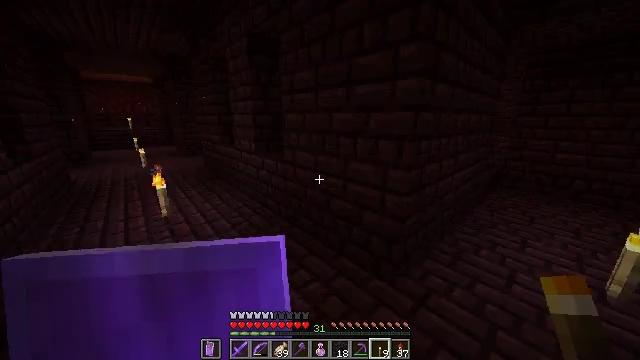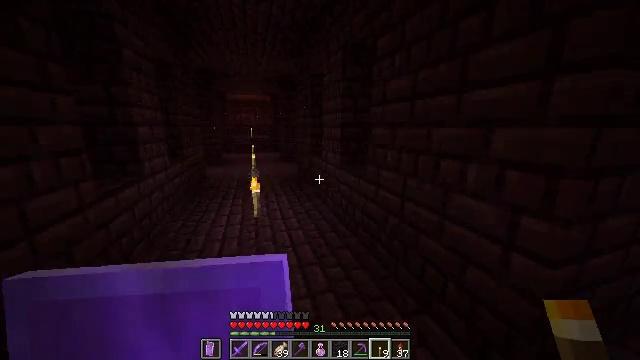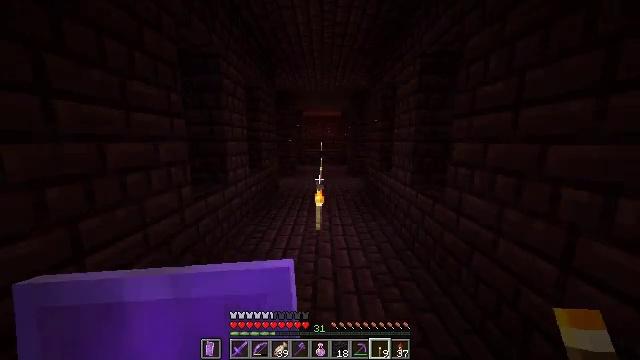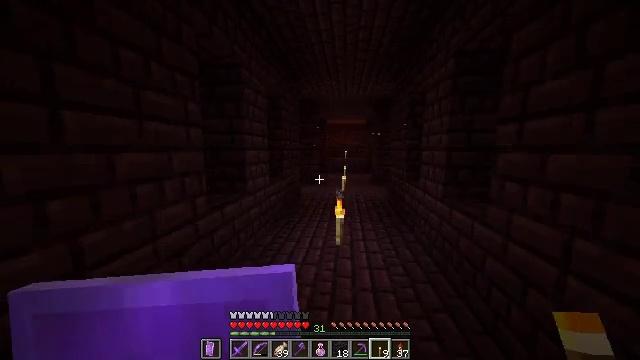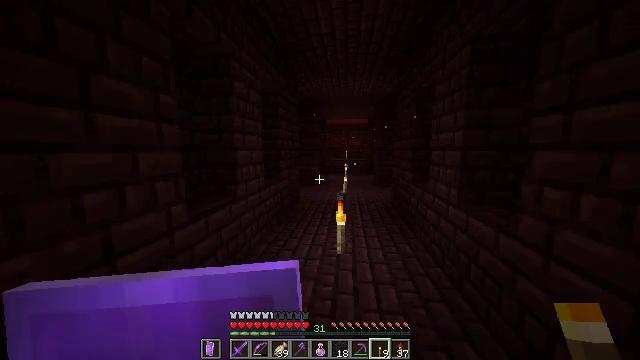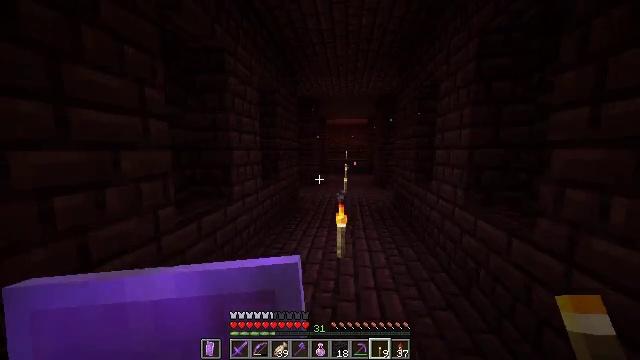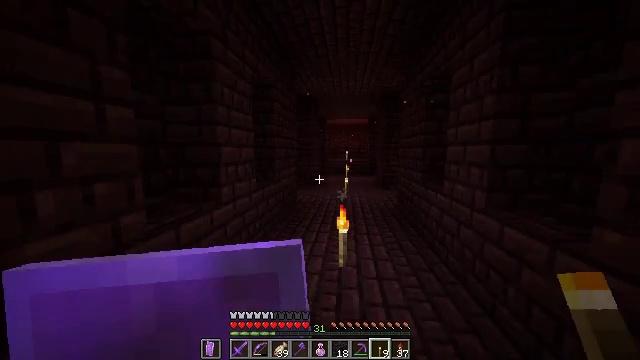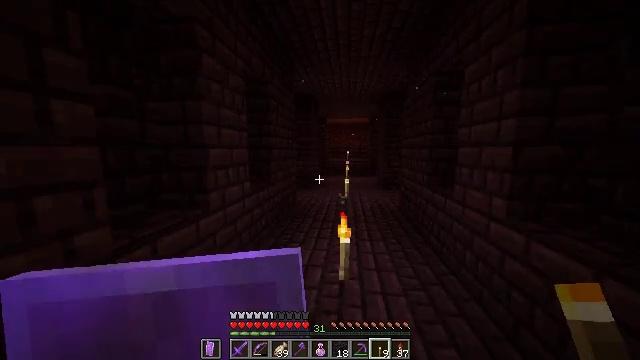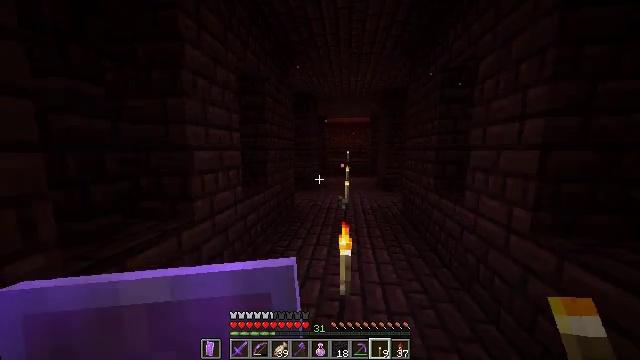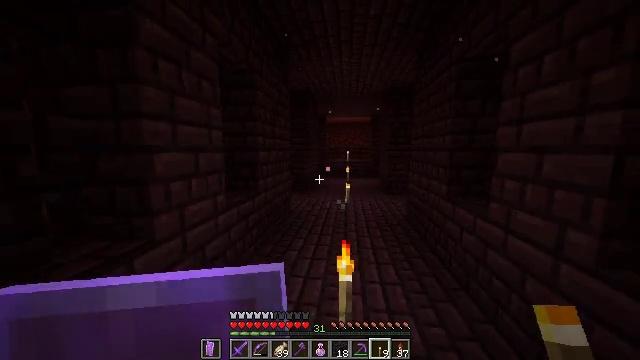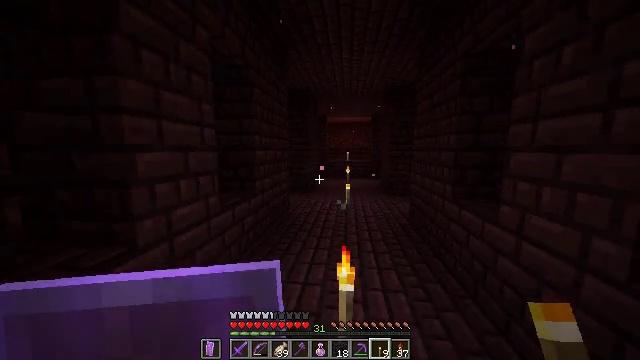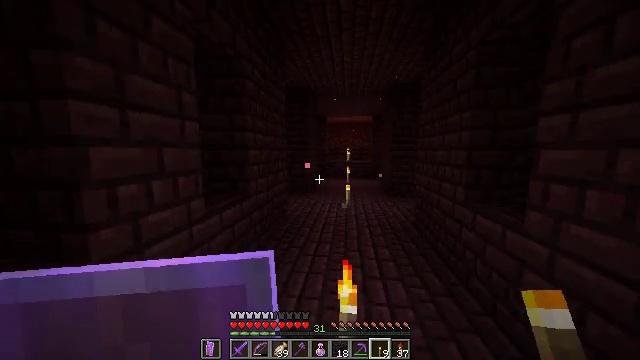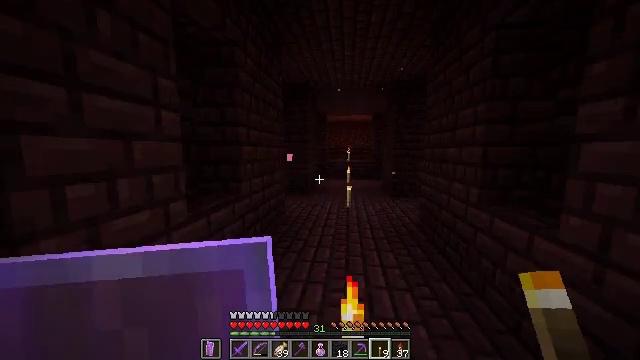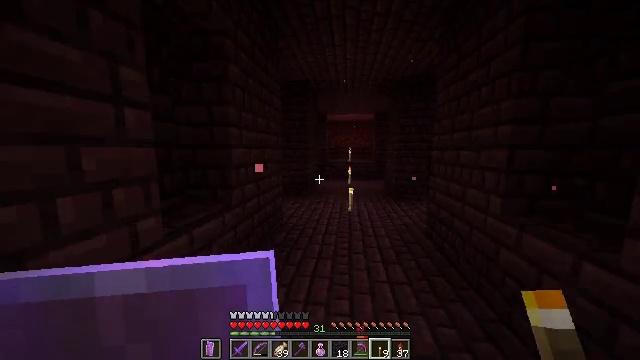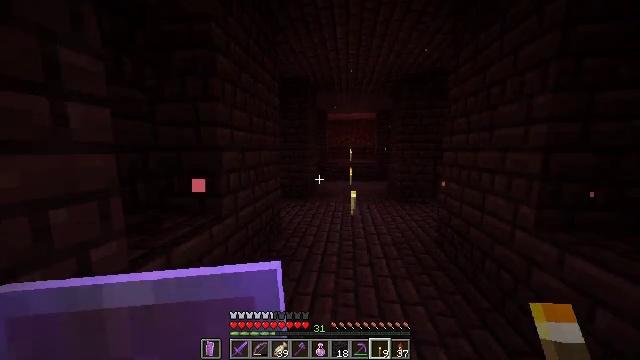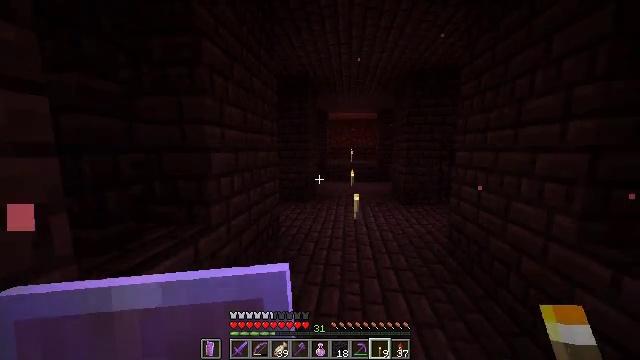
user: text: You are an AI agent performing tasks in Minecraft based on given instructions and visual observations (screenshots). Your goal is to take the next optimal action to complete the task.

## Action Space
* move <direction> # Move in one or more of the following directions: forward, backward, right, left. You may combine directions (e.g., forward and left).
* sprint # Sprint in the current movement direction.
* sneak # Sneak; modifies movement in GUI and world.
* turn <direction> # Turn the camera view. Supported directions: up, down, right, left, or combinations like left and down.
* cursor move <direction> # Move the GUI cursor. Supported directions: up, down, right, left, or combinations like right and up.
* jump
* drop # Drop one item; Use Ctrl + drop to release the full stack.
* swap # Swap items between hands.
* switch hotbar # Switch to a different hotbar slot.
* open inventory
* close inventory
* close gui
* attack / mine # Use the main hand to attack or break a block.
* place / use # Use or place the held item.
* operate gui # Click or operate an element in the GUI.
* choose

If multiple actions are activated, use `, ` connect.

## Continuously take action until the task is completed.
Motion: motion action
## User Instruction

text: Break the chest to retrieve items inside.
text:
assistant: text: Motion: move forward, turn left and up
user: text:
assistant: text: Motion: move forward, turn left and up
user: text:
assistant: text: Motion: move forward, turn left and up
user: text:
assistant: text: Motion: move forward
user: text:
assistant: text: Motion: move forward
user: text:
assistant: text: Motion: move forward
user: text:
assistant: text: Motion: move forward
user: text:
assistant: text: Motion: move forward
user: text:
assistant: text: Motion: move forward
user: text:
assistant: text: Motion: move forward
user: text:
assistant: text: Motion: move forward
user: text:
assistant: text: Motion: move forward
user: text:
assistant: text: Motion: move forward
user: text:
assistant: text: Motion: move forward
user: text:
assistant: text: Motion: move forward
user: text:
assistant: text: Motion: move forward
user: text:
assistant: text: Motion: move forward
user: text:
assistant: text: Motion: move forward
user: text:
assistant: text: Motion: move forward
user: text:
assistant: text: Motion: move forward
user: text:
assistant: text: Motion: move forward
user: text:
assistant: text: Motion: move forward and move right
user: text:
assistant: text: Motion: move forward and move right
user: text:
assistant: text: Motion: move forward and move right
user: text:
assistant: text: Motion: move forward and move right
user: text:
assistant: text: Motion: move forward and move right
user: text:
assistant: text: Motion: move forward and move right, turn left and down
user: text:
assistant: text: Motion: move forward and move right, turn left and down
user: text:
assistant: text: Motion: move forward and move right, turn left
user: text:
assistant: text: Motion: move forward and move right, turn left and up